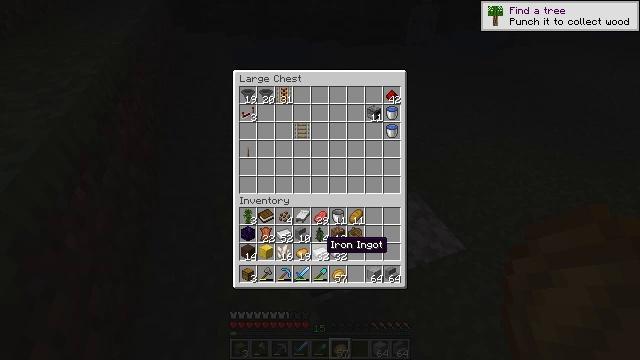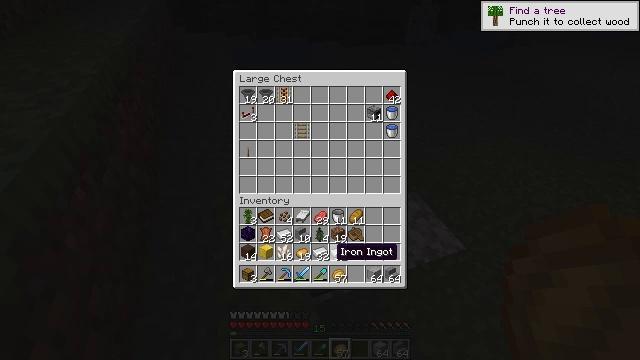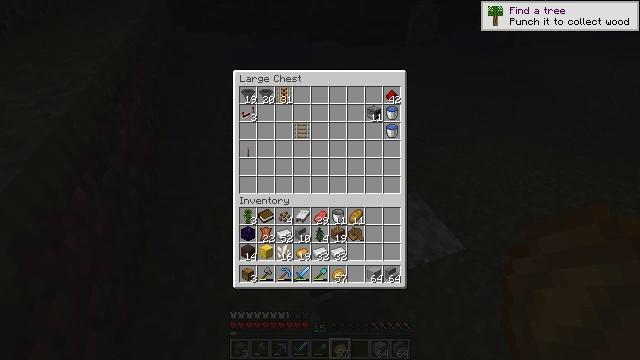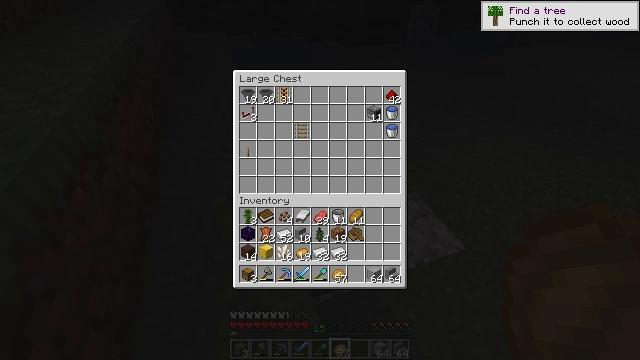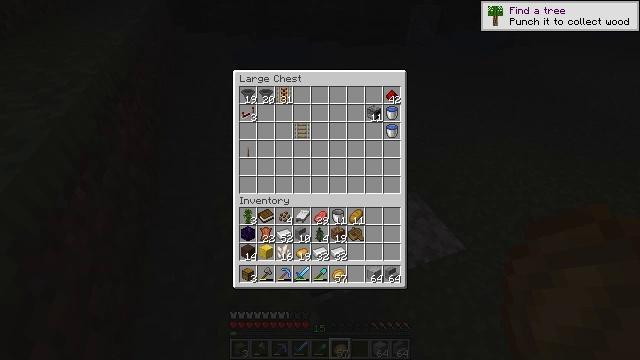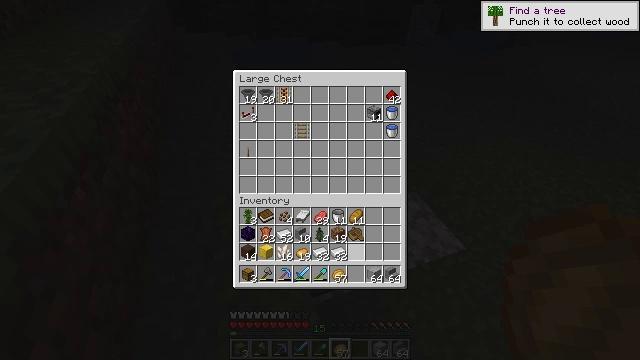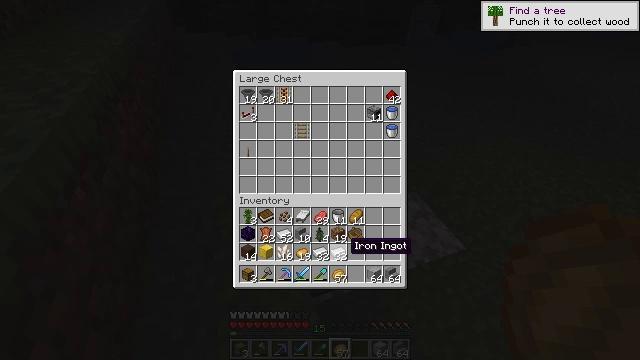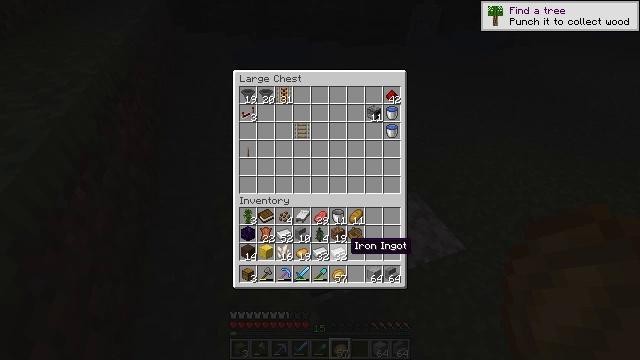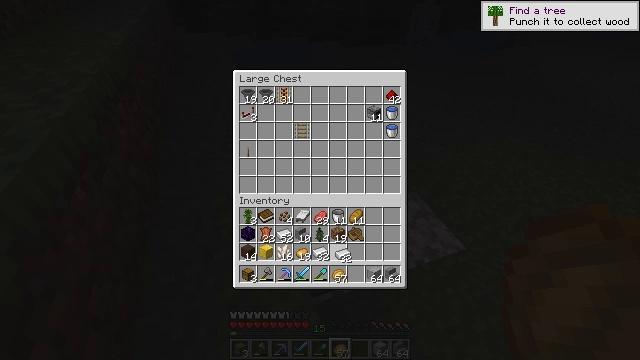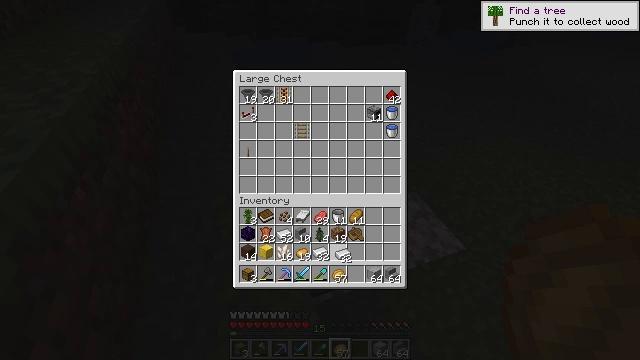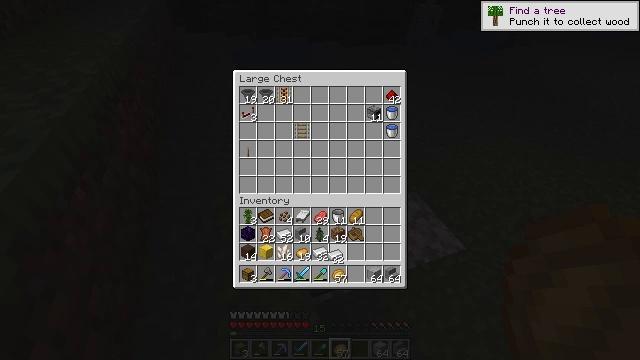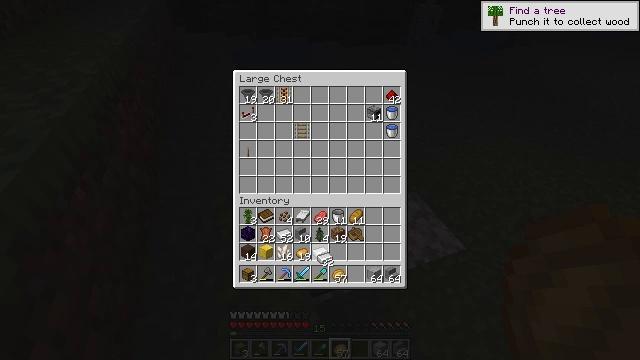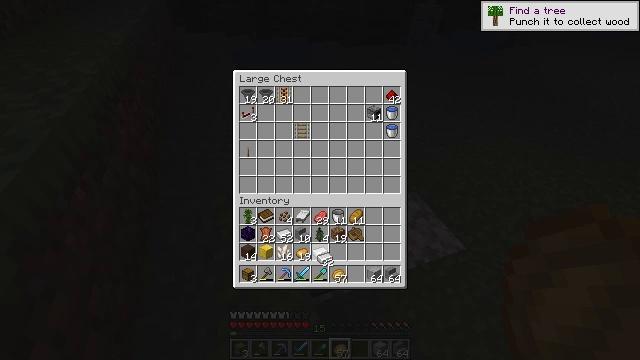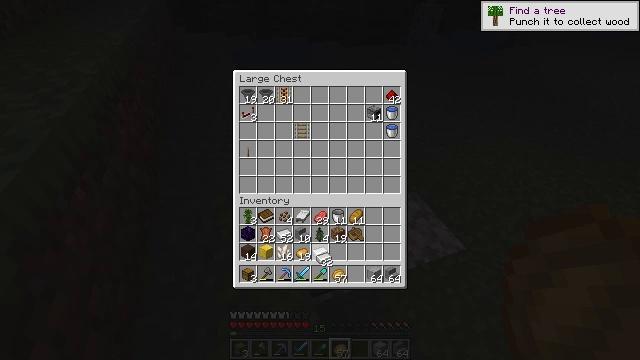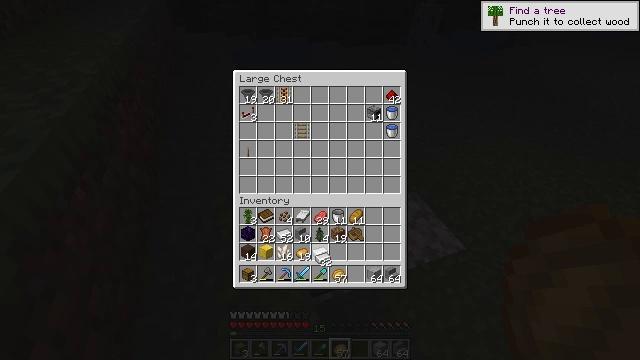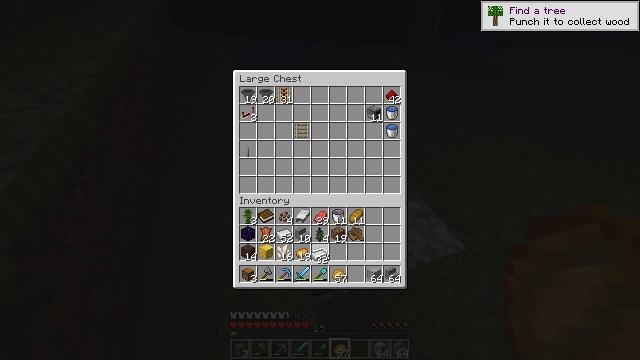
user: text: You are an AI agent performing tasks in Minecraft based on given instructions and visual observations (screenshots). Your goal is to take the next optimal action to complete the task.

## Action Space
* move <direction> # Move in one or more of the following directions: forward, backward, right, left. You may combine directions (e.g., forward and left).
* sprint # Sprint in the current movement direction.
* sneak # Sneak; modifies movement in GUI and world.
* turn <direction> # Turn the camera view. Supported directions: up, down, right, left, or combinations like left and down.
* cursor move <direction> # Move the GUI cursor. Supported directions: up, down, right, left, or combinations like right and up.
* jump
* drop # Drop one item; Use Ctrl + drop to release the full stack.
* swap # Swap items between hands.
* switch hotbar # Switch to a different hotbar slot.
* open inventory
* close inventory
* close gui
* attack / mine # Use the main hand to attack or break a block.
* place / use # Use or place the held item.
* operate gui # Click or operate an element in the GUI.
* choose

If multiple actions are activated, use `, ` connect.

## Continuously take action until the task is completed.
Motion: motion action
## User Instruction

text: Remove a baked potato from the inventory.
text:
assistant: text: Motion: turn right and down
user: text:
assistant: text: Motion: turn right
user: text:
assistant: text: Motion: turn right
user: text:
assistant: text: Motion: no_op
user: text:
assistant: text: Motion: no_op
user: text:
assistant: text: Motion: no_op
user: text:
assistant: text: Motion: no_op
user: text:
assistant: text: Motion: attack / mine
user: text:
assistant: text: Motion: attack / mine
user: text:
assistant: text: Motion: turn left, attack / mine
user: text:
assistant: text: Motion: turn left
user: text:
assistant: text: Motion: no_op
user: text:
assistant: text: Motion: no_op
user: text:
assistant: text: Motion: no_op
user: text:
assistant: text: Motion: no_op
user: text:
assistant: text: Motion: no_op
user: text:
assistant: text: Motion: no_op
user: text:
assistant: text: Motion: attack / mine
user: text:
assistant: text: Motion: attack / mine
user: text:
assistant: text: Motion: no_op
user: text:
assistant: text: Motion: no_op
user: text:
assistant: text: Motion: turn down
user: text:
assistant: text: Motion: no_op
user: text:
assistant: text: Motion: no_op
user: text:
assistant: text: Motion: no_op
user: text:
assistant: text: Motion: no_op
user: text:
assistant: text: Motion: no_op
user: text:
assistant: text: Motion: no_op
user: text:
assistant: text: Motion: no_op
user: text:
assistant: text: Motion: no_op